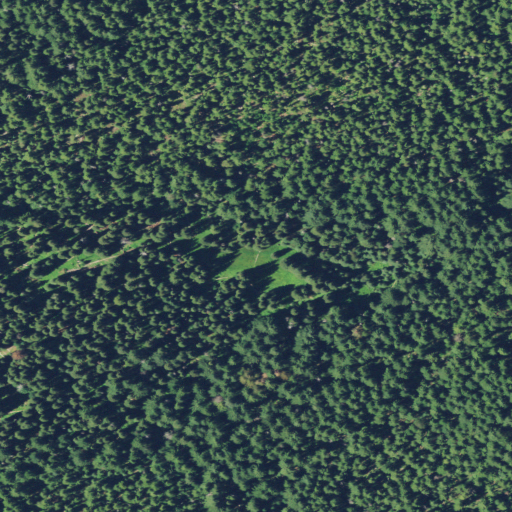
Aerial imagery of plain(s) in Oregon named Reilly Meadows containing only evergreen forest